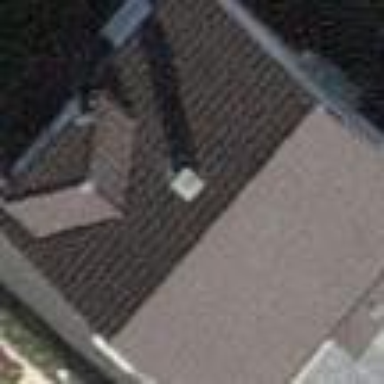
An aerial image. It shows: Detached building with gabled roof.